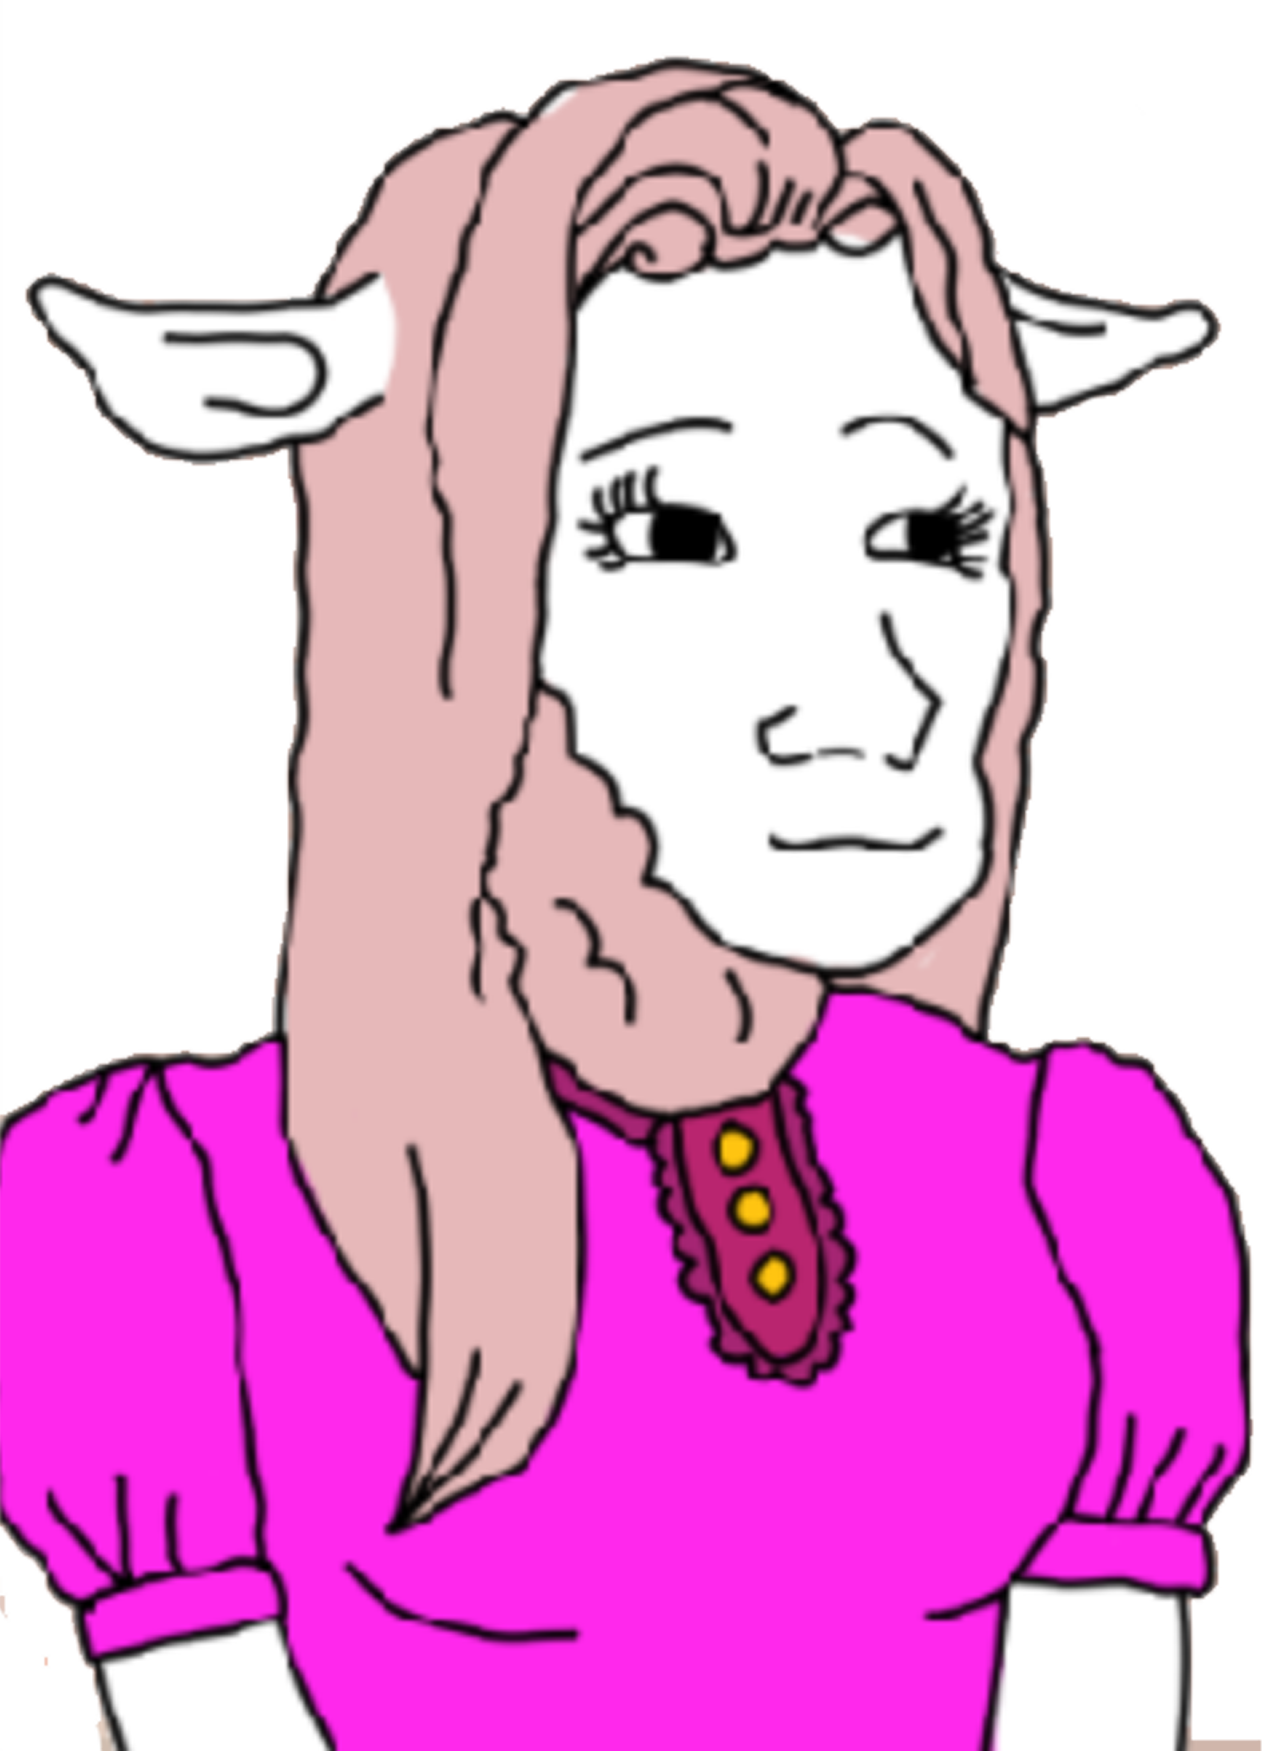
Label: 5_Animal